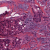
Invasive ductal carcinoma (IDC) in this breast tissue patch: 1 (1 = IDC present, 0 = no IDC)